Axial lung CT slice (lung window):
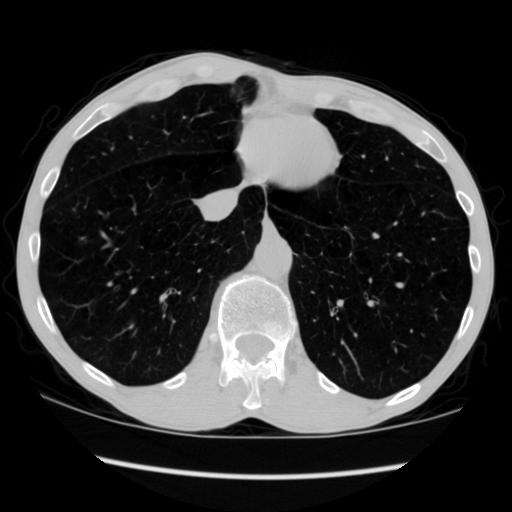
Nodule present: no